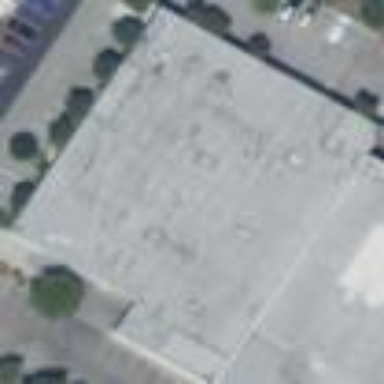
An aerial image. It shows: Industrial building.